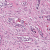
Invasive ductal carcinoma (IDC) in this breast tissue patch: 1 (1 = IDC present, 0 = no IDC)